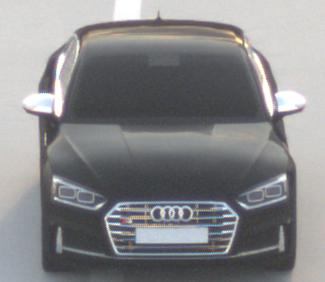
Make: Audi
Model: S5 Sportback
Detailed model: 8T Facelift
Model produced from: 2011
Model produced until: 2016
Doors: 5
Color: black
Road condition: dry road
Daytime: sunrise or sunset
Contrast: low contrast